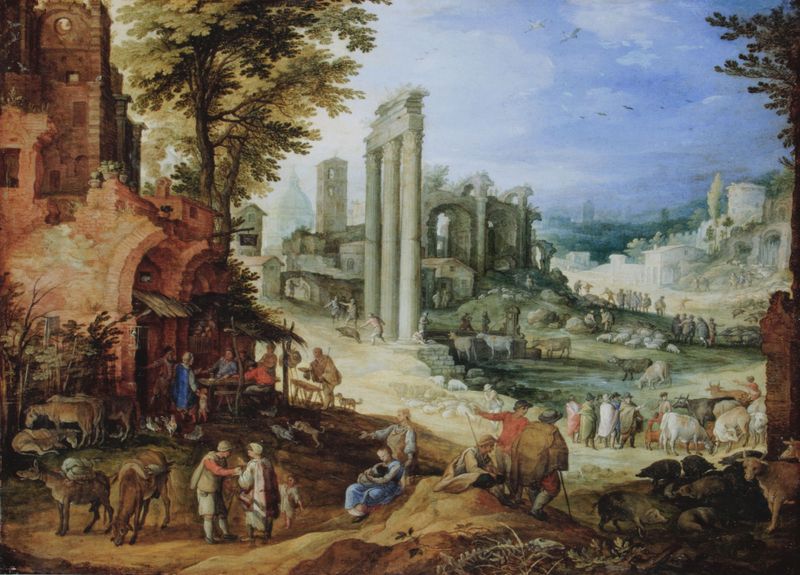
Titel: Blick auf das Forum Romanum
Künstler: Paul Bril
Standort: Dresden
Institution: Gemäldegalerie Alte Meister
Schlagwörter: baum, blau, gemälde, himmel, laub, mann, wasser, weiß, wolken, bäume, frauen, grün, kirchturm, landschaft, menschen, see, stadt, teich, bunt, frau, grau, hell, holz, hut, männer, nacht, orange, säule, säulen, dach, rot, tiere, weg, wiese, malerei, alt, barock, stein, häuser, hügel, kalt, kühe, vögel, weide, gewässer, hütte, kirche, sonne, land, stehend, familie, händler, kind, mutter, personen, person, kontrast, renaissance, tal, wald, bauern, esel, handel, pferd, pferde, schuppen, turm, italien, unterhaltung, vedute, warm, berge, farben, dorf, ziegel, herde, kuh, schweine, rast, markt, kuppel, gruppen, ruine, gewölbe, rinder, schwein, antike, weiden, stillen, ruinen, laubbaum, muli, bänke, rom, kaputt, tümpel, antik, tränke, sfumato, tempel, schafe, ochse, hirte, hirten, schäfer, bauten, gasthaus, bruegel, forum, forum romanum, athen, abriss, zigel, grüm, farbperspektive, sitzeend, repussoir